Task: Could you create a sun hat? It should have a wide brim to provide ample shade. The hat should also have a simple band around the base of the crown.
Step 150:
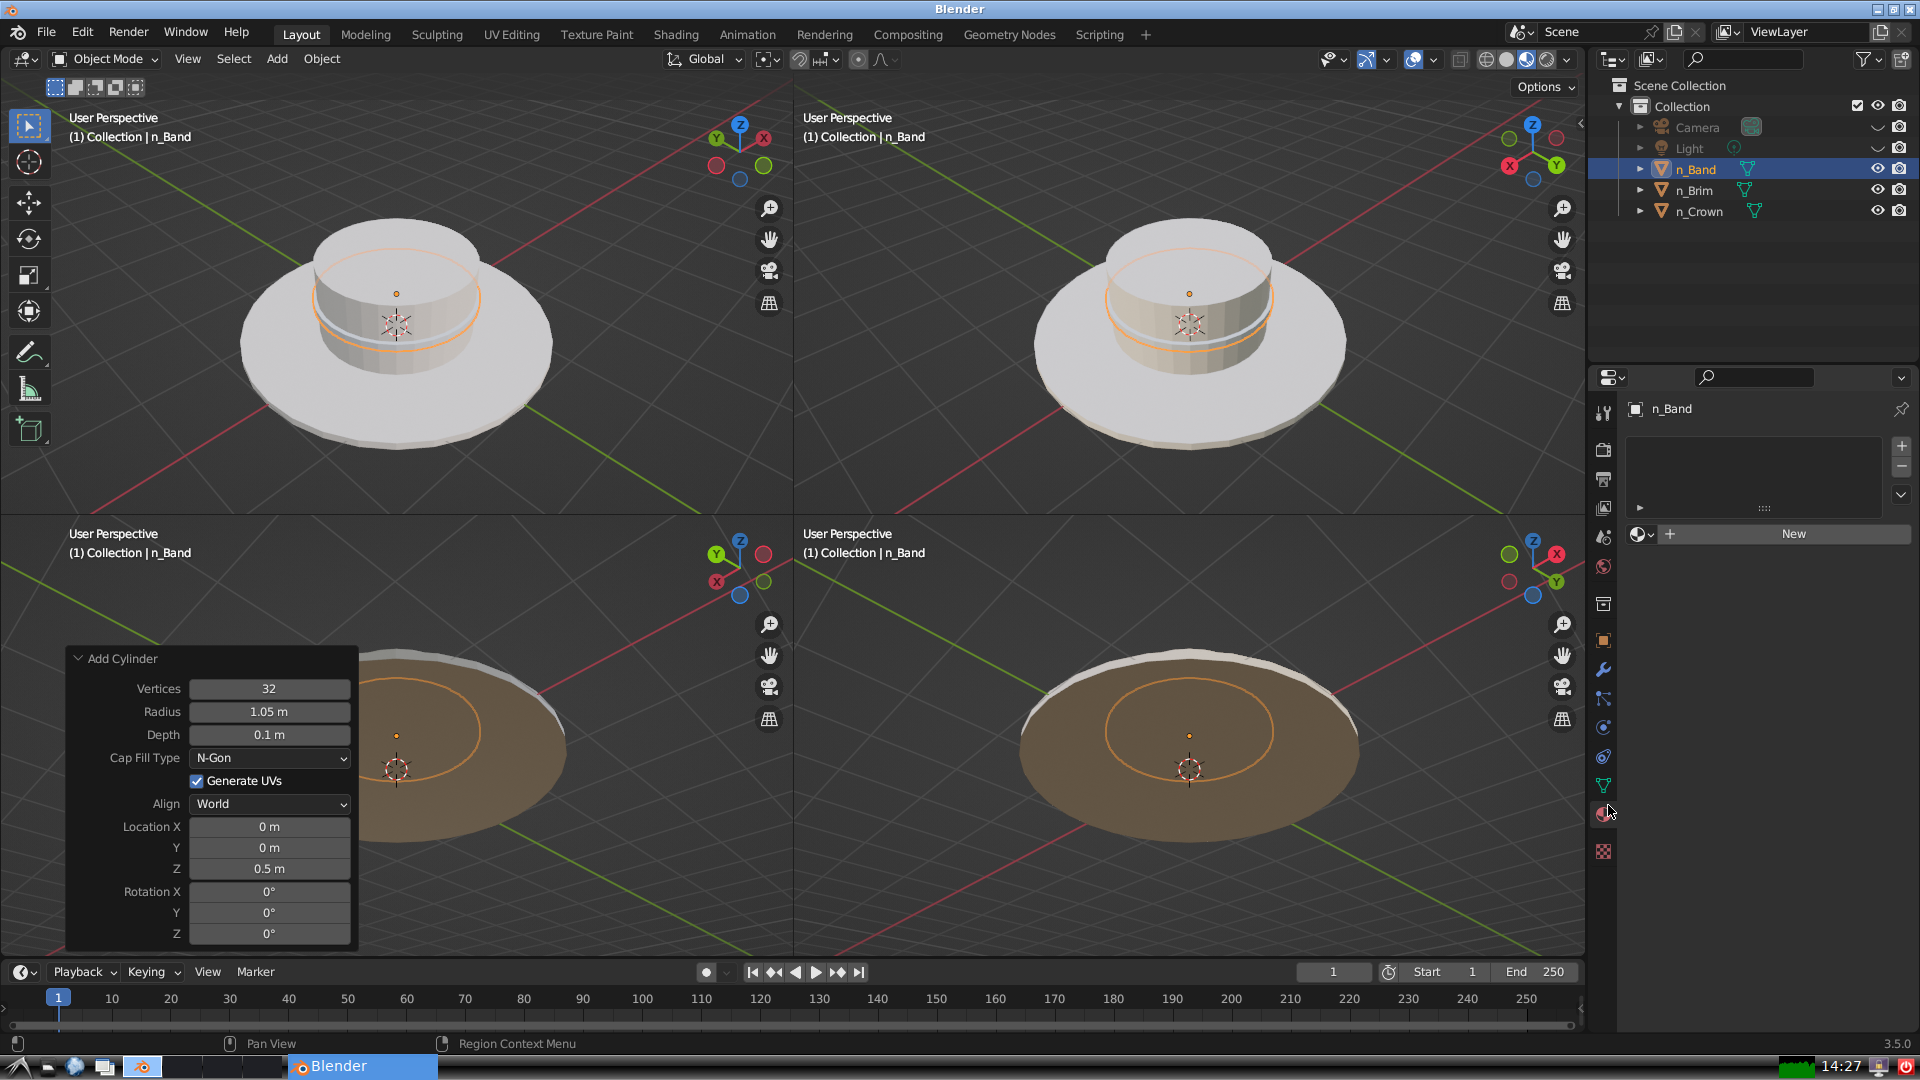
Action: {"mouse_move": [1795, 523]}